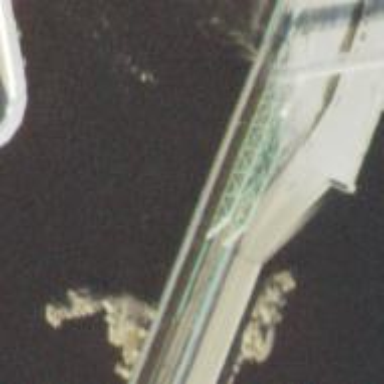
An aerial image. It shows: Bridge with embedded rails on trunk highway.